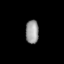
Tissue: lung
Cell type: Myeloid cells
Senescence score: 0.6363
Nuclear area (px): 300
Mean DAPI intensity: 154.683